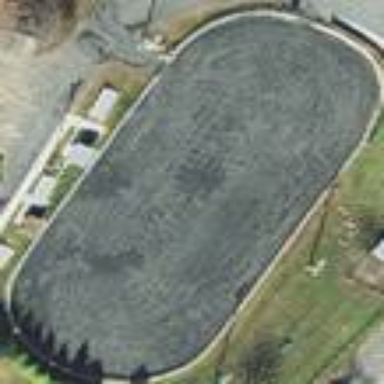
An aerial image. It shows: Equestrian pitch surrounded by fence.